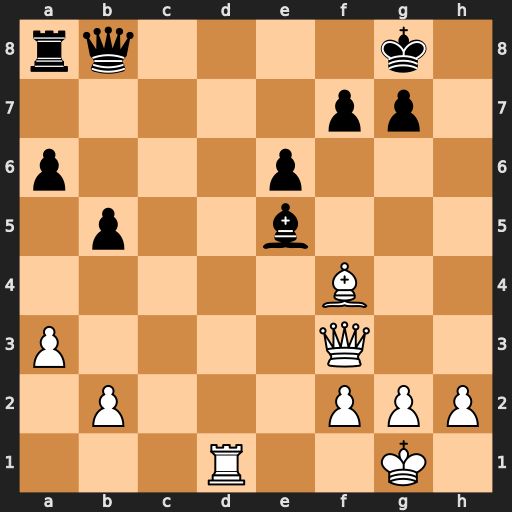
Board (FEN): rq4k1/5pp1/p3p3/1p2b3/5B2/P4Q2/1P3PPP/3R2K1
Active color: w
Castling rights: -
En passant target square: -
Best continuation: Bxe5 Qxe5 Qxa8+